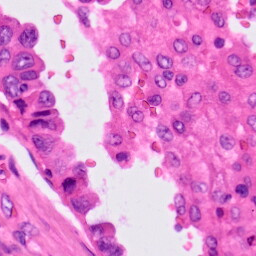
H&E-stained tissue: Lung